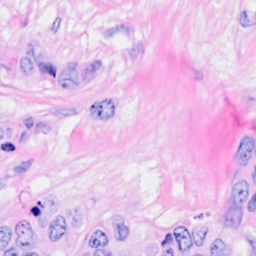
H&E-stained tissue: Breast